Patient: sex F, age 35
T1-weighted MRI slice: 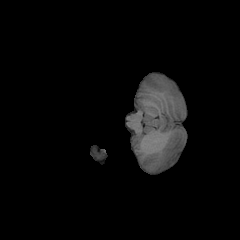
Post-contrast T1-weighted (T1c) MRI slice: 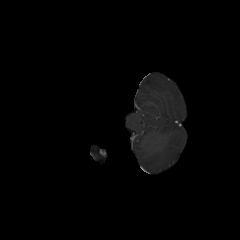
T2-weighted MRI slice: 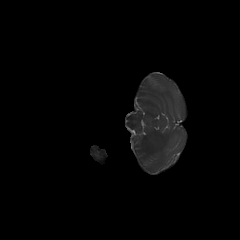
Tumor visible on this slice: no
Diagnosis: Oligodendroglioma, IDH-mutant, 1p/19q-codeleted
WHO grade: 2